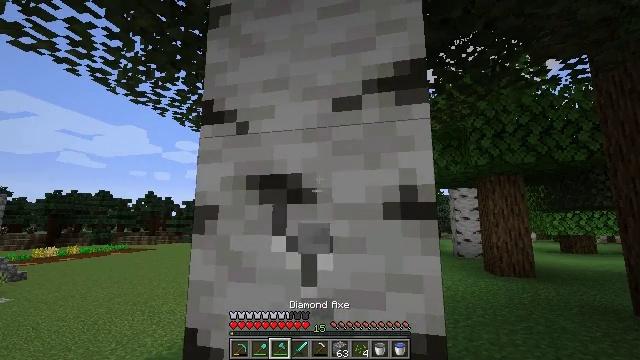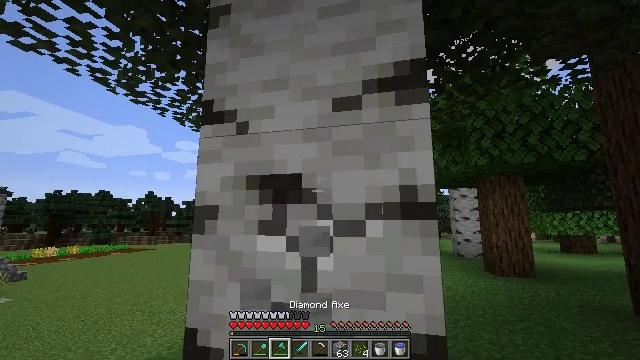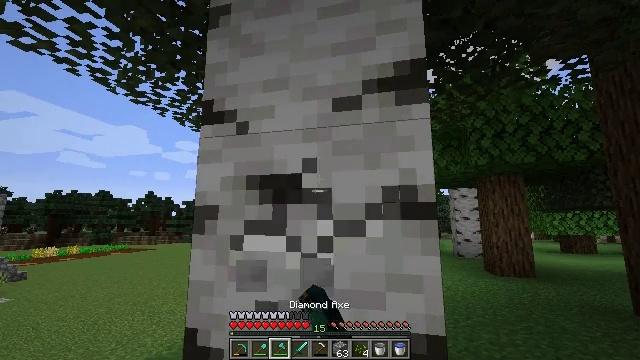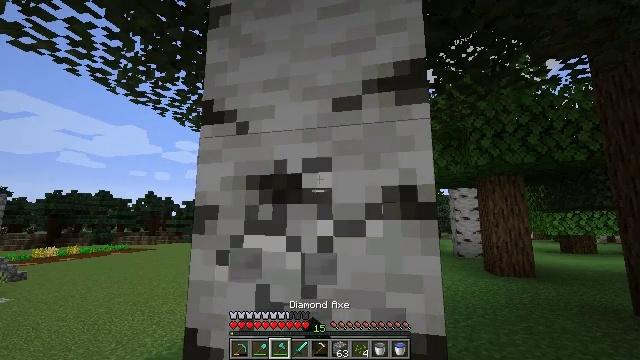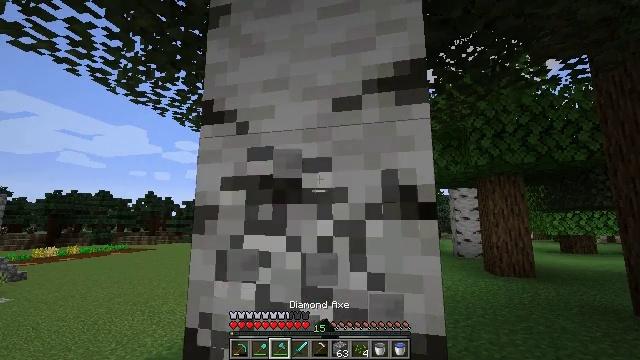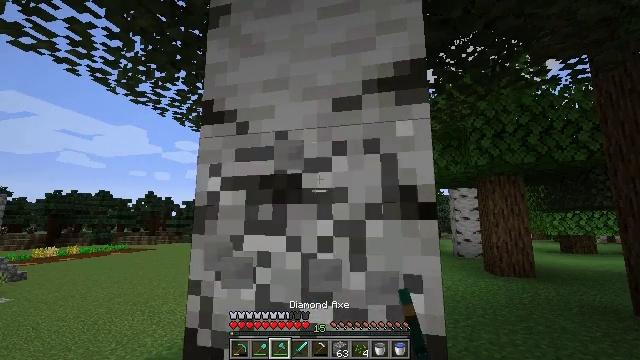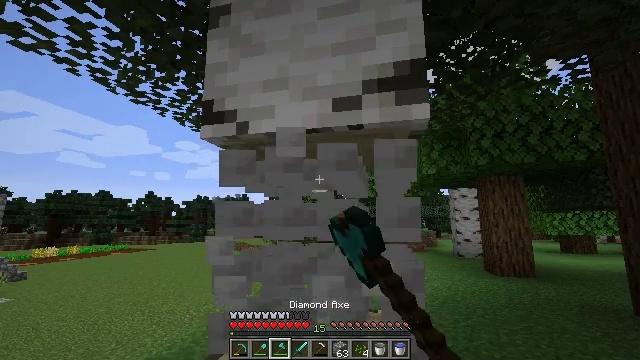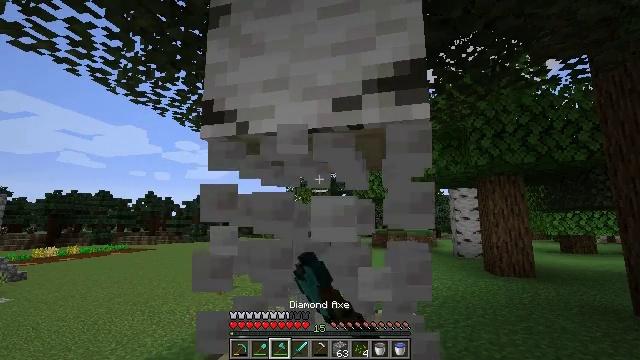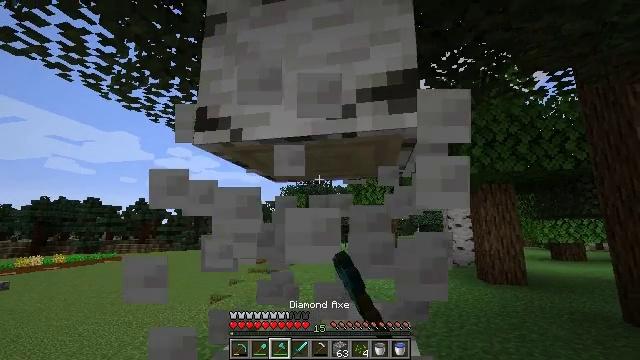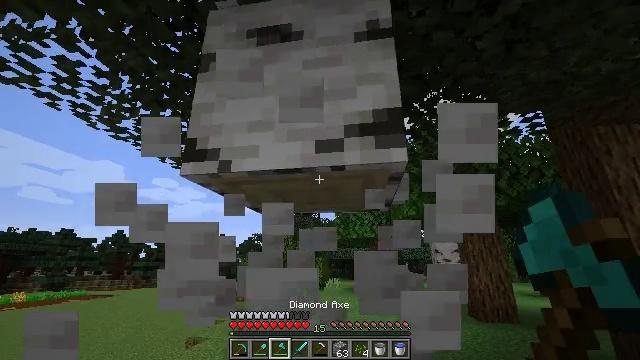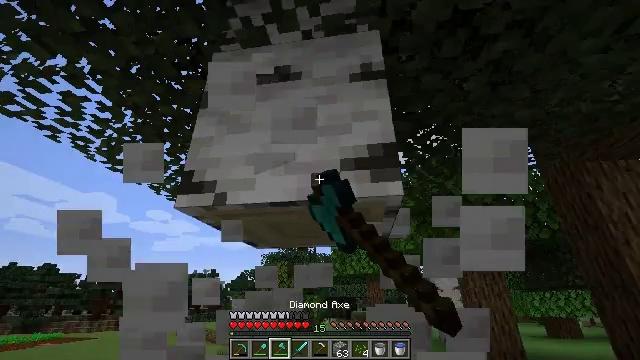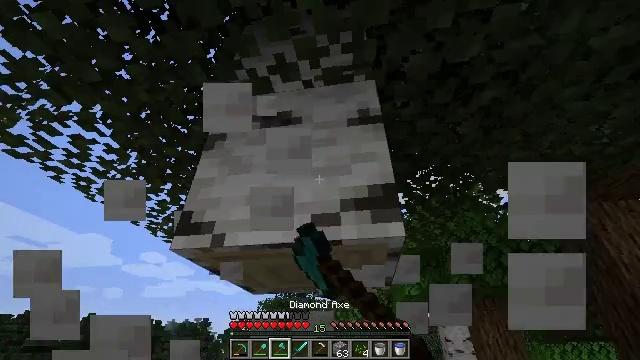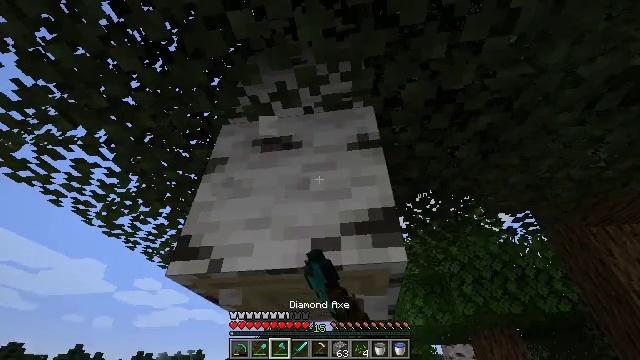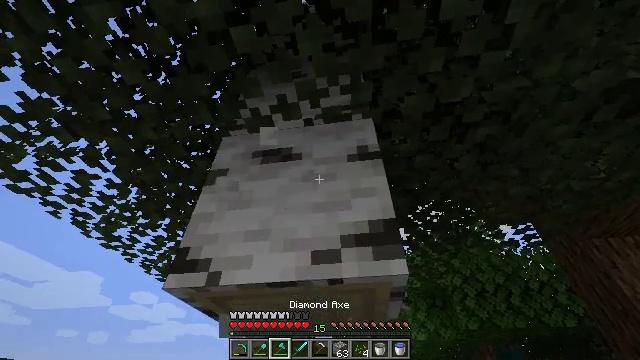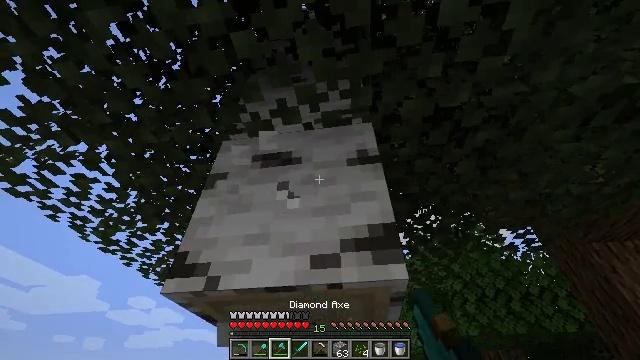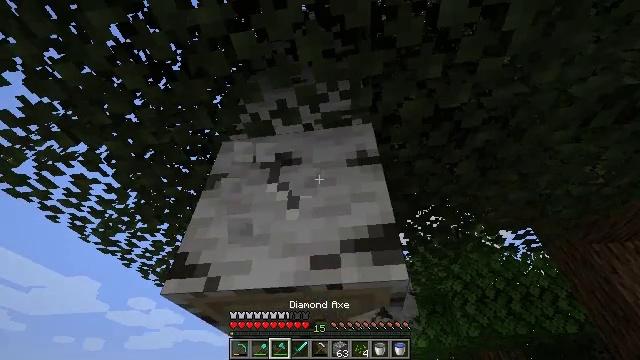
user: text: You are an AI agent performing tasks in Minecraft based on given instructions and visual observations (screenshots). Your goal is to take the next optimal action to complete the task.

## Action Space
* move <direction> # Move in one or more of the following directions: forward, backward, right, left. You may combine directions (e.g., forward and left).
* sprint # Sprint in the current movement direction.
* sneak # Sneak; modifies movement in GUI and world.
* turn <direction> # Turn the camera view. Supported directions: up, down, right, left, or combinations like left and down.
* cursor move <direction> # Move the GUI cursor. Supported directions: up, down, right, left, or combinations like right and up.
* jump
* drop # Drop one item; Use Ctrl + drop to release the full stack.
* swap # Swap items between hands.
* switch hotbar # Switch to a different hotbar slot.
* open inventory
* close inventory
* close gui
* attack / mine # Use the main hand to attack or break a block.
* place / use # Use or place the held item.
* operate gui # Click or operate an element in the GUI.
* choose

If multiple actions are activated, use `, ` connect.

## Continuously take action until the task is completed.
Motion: motion action
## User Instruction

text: Chop down the birch log.
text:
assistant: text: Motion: attack / mine
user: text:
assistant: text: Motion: attack / mine
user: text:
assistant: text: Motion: attack / mine
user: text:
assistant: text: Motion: attack / mine
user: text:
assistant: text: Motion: attack / mine
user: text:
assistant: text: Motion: attack / mine
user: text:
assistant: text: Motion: attack / mine
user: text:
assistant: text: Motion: turn right and up, attack / mine
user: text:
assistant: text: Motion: turn right and up, attack / mine
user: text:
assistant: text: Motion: turn up, attack / mine
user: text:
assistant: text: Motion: turn up, attack / mine
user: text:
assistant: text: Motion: turn up, attack / mine
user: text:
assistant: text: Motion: turn up, attack / mine
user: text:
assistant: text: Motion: attack / mine
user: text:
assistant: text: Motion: attack / mine
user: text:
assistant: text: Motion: attack / mine
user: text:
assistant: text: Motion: attack / mine
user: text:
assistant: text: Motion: attack / mine
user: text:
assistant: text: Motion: attack / mine
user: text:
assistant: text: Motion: attack / mine
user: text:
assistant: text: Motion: attack / mine
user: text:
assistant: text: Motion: attack / mine
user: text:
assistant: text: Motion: attack / mine
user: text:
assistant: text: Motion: turn right and up, attack / mine
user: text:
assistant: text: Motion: turn right, attack / mine
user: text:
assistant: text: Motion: turn right and up, attack / mine
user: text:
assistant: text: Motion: move forward, turn right and up, attack / mine
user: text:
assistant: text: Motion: move forward, attack / mine
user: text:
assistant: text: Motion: move forward, attack / mine
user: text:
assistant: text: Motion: move forward, attack / mine, jump